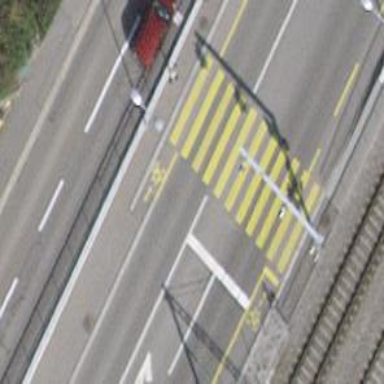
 with designated cycle lane on both sides of the road and no sidewalk."